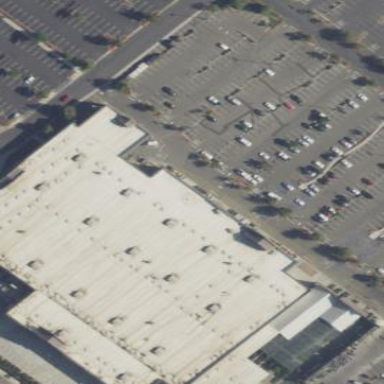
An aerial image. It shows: Flat roof retail building.